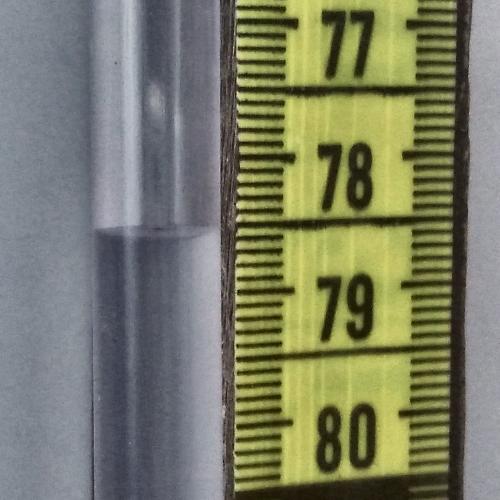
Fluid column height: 78.6 cm